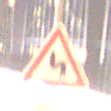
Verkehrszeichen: DoppelkurveZunaechstLinks
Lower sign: Geschwindigkeit50
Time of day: NotSpecified
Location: Indoor (Urban)
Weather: NotSpecified
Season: NotSpecified
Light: Artificial